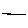
Label: line